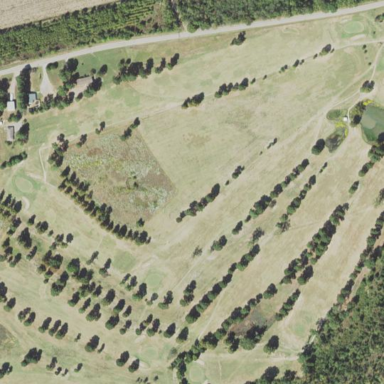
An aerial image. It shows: Golf course surrounded by greenery.